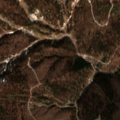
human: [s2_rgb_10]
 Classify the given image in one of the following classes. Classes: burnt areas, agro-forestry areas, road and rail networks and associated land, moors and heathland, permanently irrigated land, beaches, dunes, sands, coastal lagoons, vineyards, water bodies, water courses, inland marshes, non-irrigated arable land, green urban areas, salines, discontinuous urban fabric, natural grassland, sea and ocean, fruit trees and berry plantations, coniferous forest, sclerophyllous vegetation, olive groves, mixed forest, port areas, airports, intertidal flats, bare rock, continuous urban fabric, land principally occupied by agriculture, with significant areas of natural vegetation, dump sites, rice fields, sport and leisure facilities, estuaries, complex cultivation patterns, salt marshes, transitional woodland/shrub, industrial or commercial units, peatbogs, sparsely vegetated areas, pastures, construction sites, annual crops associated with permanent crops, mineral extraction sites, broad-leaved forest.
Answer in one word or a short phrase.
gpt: broad-leaved forest, mixed forest, natural grassland